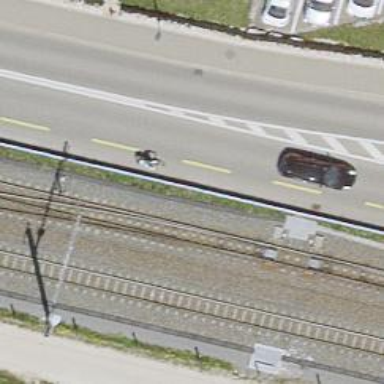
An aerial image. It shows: Railway switch.